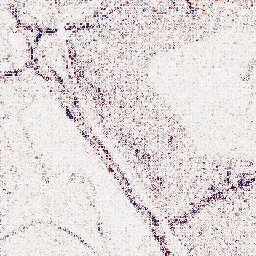
Category: wavelet
Decomposition family: wavelet_biorthogonal
Decomposition parameters: wavelet: bior3.5
level: 1
Upsampling method: sinc_hamming
Upsampling parameters: scale: 8
kernel_size: 16
Upsampling scale: 8